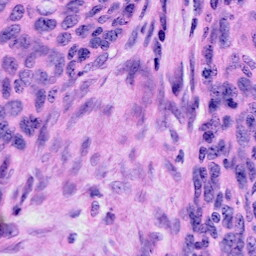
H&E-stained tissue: Cervix